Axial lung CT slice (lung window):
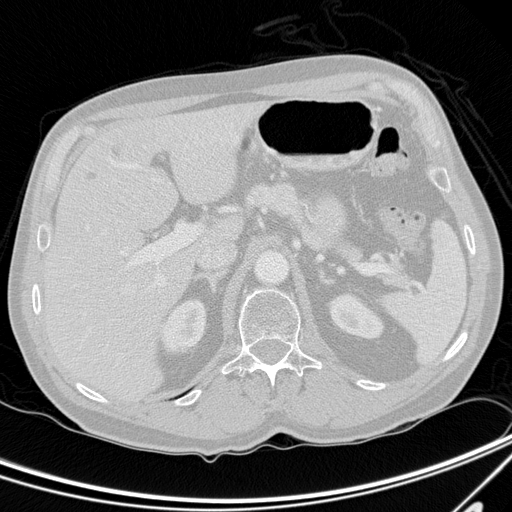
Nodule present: no